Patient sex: F
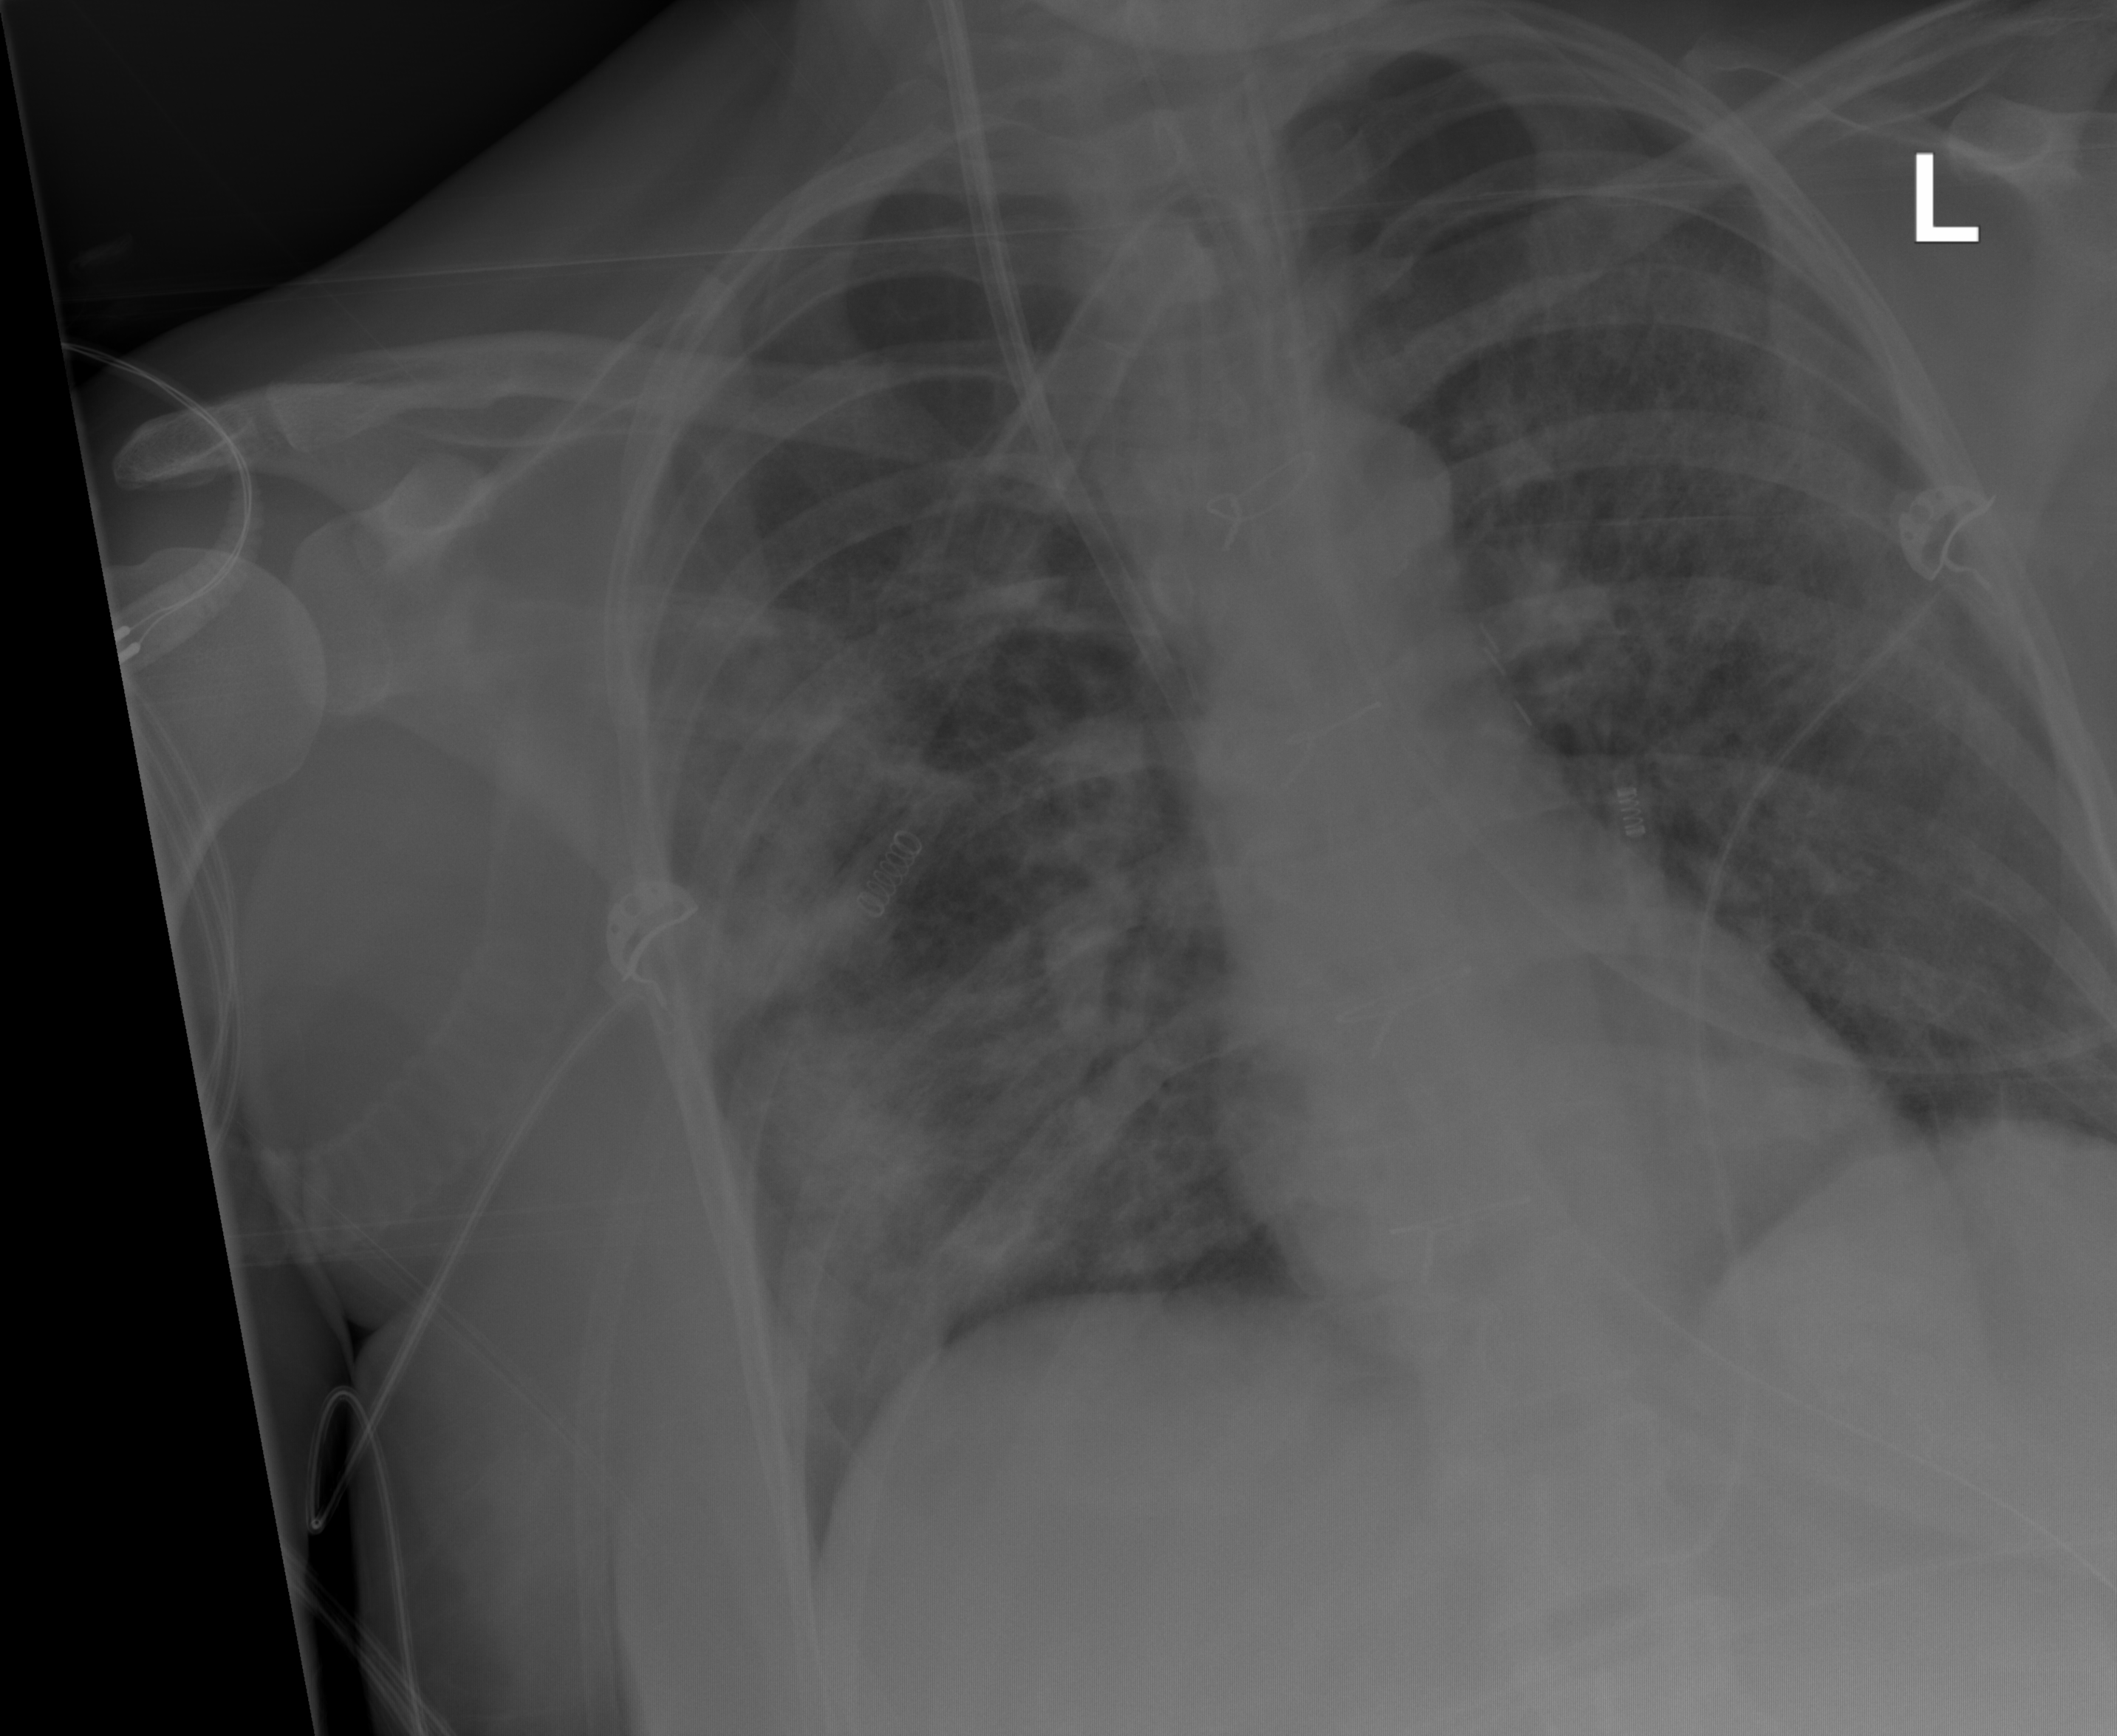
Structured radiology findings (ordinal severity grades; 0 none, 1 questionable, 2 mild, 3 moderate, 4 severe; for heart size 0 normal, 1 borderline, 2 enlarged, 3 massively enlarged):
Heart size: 0
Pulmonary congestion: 0
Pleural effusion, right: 0
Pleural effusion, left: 0
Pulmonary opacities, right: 4
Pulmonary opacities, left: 3
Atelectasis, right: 2
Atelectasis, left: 2